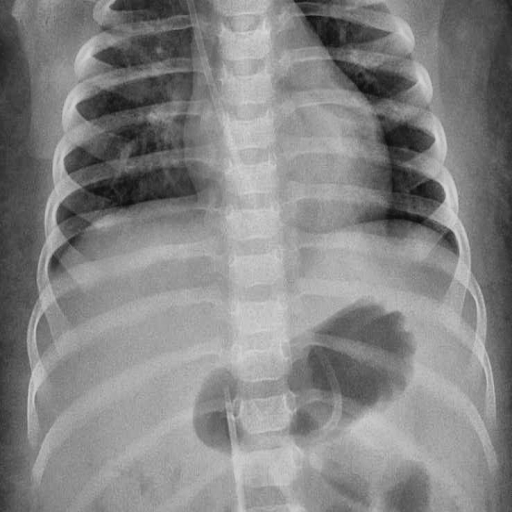
Finding: PNEUMONIA